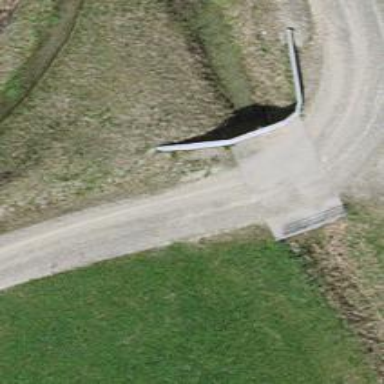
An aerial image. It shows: Culvert tunnel under ditch.